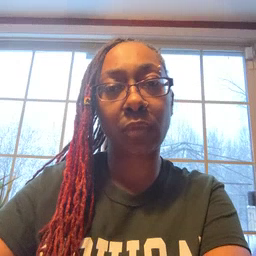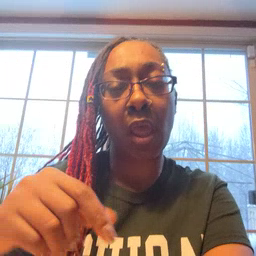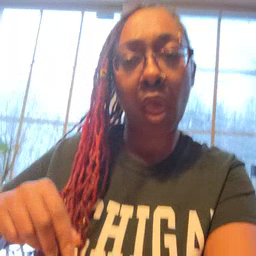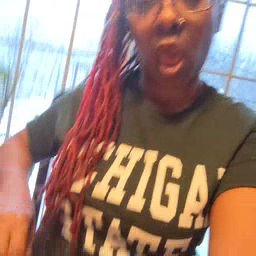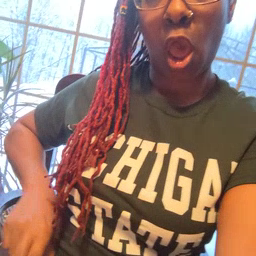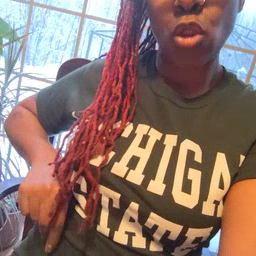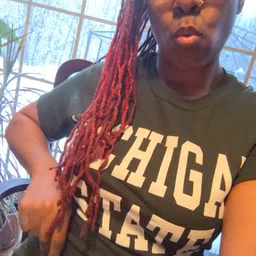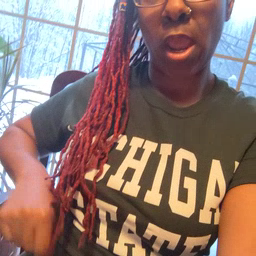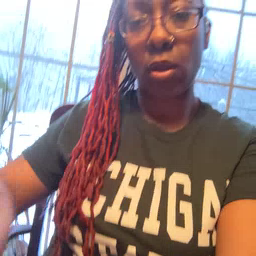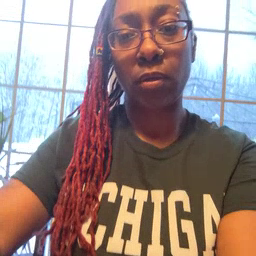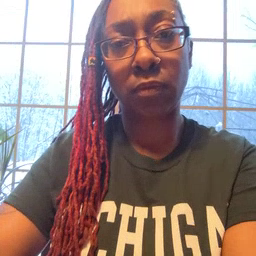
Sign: underwear